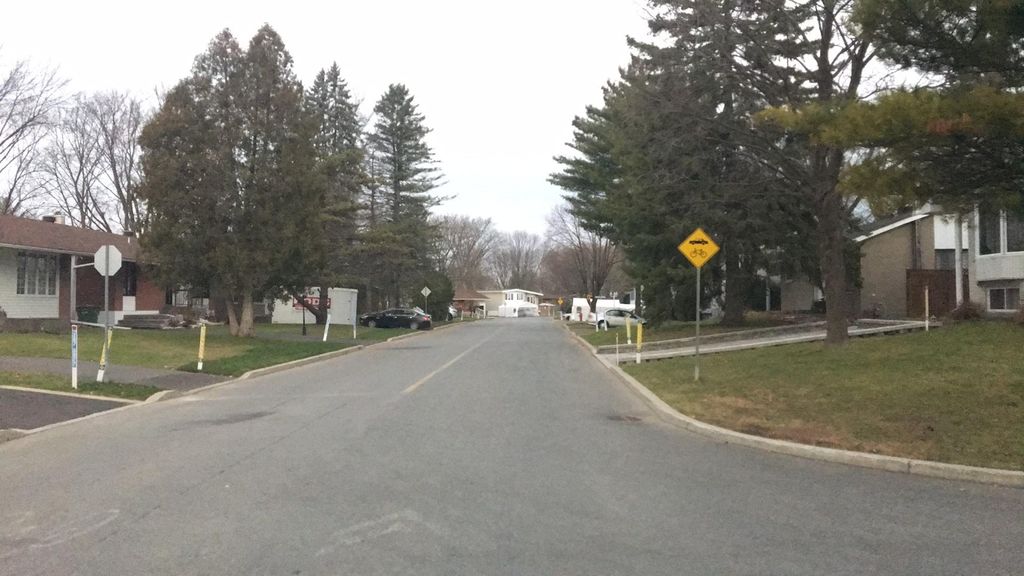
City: montreal